Field crop: maize
Growth stage: 2
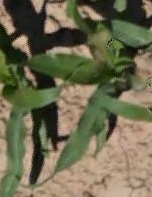
Species: maize